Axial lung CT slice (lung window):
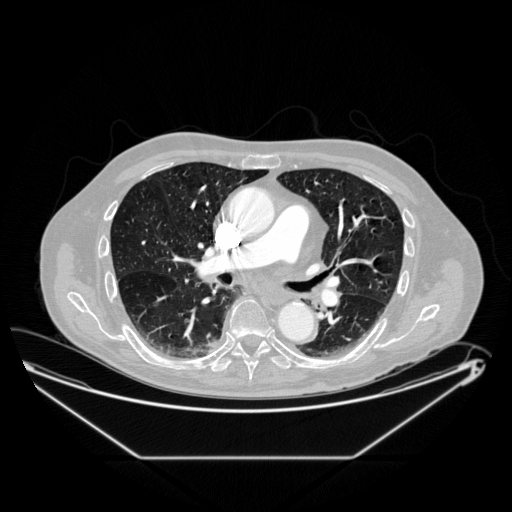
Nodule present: no